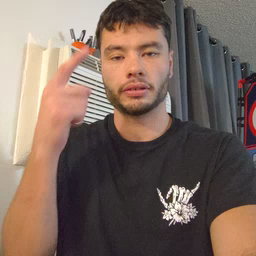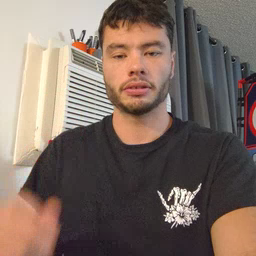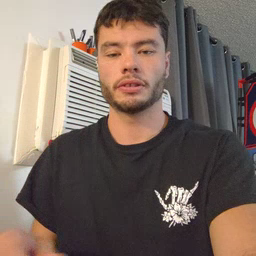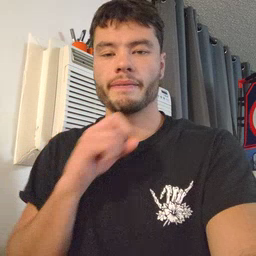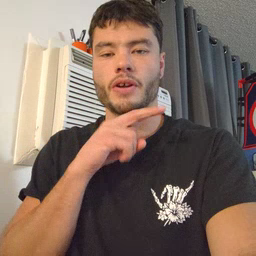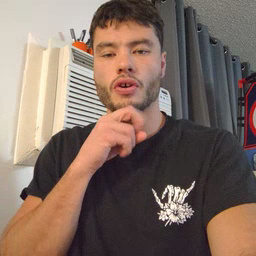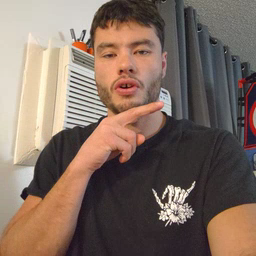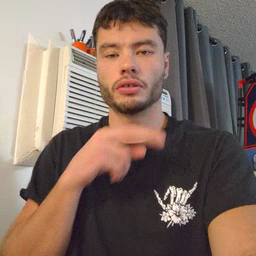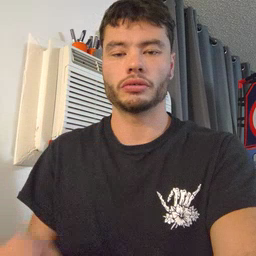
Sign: frog